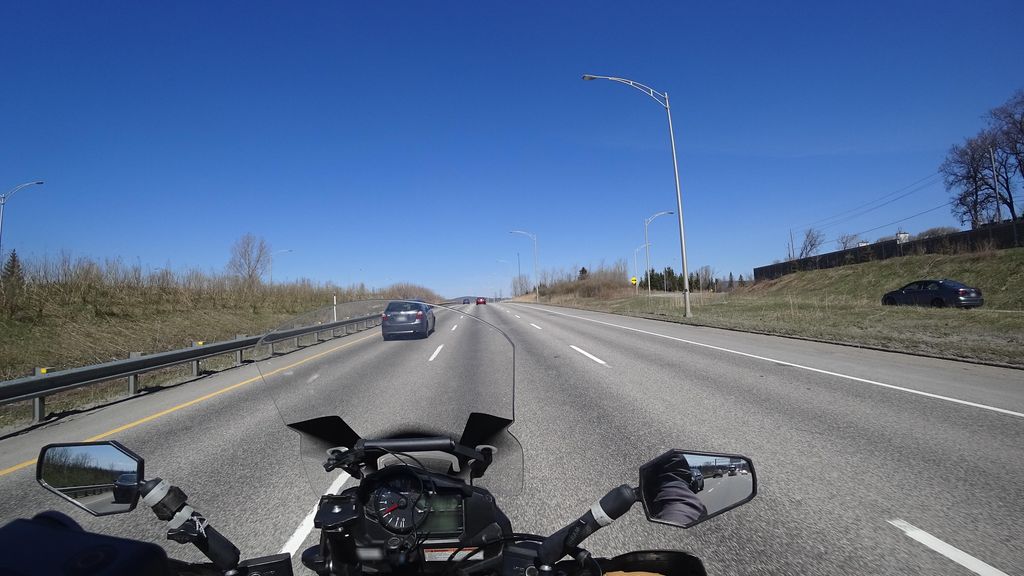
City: quebec_city